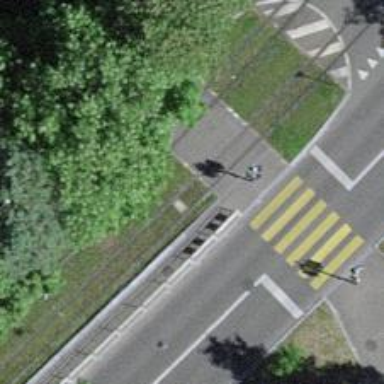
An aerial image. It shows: Tram stop with public transport connection.